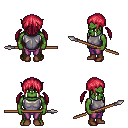
a pixel art fantasy rpg character, male body template, orc, green skin, steel chest armor, magenta pants, ruby red twin-tailed hairstyle, brown shoes, spear, four views (front, back, left, right), 2x2 character sprite sheet, small pixel art, hard edges, no anti-aliasing